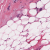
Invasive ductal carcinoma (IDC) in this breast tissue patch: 1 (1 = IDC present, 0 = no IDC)